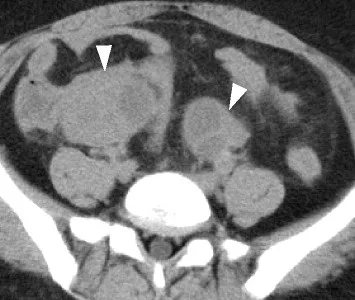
Abdominal computed tomography revealed thick-walled multilocular cystic lesions at the bilateral ovaries (white arrowheads).
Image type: radiology (ct)